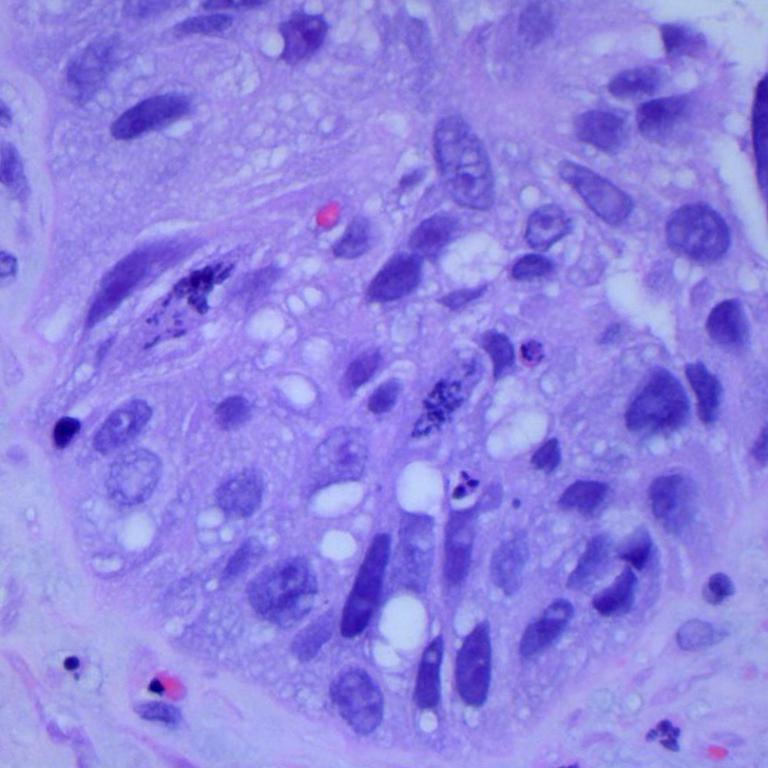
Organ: lung
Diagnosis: squamous carcinomas